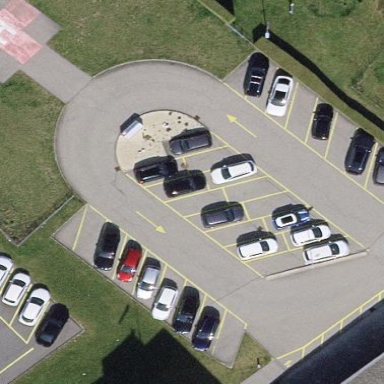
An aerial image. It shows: Parking area.